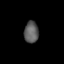
Tissue: lung
Cell type: Epithelial cells
Senescence score: 0.2149
Nuclear area (px): 303
Mean DAPI intensity: 91.762